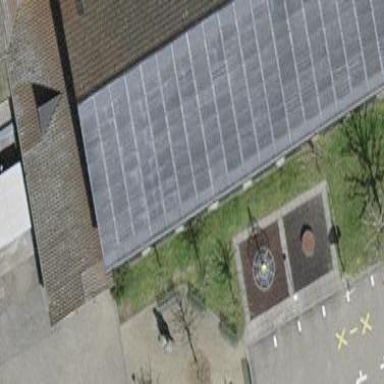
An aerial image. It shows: Solar power generator.